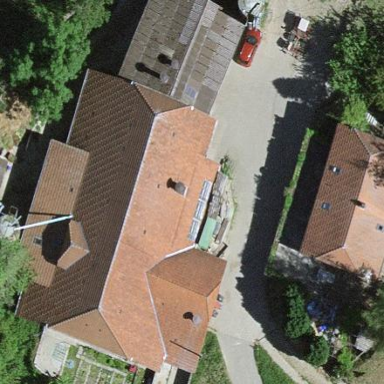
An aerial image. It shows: Farm building.